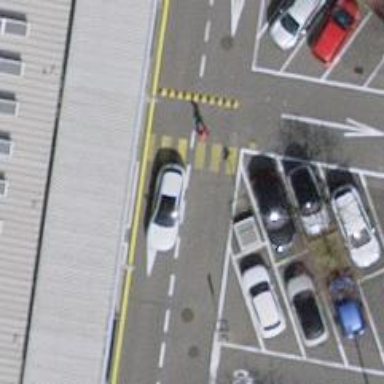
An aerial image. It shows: Uncontrolled zebra crossing on the road.